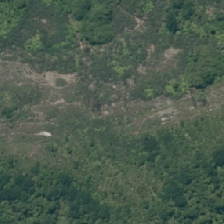
Land cover: manuka_kanuka